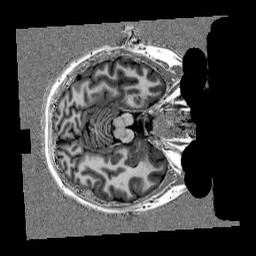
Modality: UNIT1
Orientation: axial
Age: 32
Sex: female
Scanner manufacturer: siemens
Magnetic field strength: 3 T
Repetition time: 5 s
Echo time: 0.00298 s